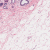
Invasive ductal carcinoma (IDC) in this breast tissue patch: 0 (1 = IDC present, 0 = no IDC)